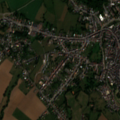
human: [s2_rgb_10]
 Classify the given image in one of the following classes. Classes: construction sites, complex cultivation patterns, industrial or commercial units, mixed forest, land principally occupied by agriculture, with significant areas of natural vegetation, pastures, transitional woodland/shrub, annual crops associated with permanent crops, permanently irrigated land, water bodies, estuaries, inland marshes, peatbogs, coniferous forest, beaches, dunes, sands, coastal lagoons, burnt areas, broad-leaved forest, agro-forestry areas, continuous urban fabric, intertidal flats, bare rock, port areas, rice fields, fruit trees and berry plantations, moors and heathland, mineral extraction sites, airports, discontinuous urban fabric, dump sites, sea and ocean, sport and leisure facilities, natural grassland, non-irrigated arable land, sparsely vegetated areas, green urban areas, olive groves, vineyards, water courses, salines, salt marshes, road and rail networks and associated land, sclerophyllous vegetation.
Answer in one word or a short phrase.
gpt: discontinuous urban fabric, non-irrigated arable land, complex cultivation patterns